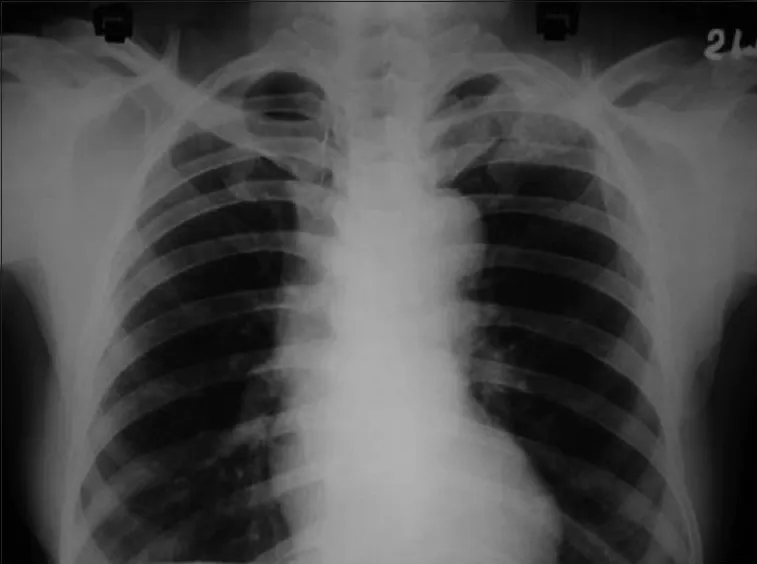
PA view of chest showing fracture of left clavicle.
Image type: radiology (x_ray)